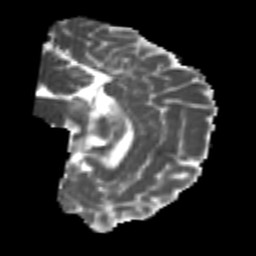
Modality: MD
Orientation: sagittal
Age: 22
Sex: male
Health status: healthy
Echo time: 0.074 s